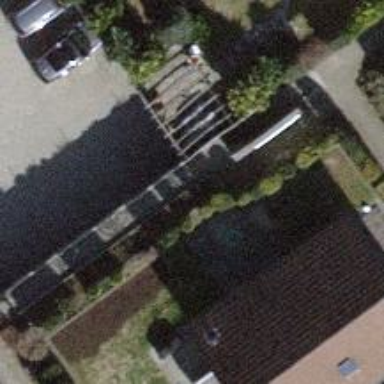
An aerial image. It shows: Footway tunnel passing through building.